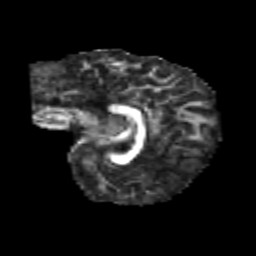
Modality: FA
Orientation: sagittal
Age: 6
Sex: female
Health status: healthy